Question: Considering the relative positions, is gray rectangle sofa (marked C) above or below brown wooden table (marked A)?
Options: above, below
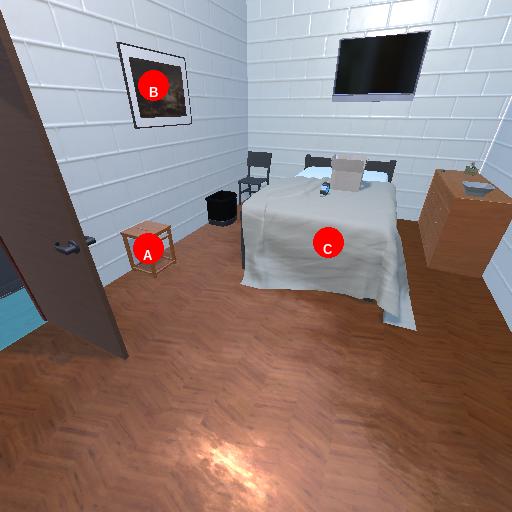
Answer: above